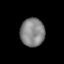
Tissue: lung
Cell type: T cells
Senescence score: 0.5422
Nuclear area (px): 671
Mean DAPI intensity: 133.461